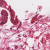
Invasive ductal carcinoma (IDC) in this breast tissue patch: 0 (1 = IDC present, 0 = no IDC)